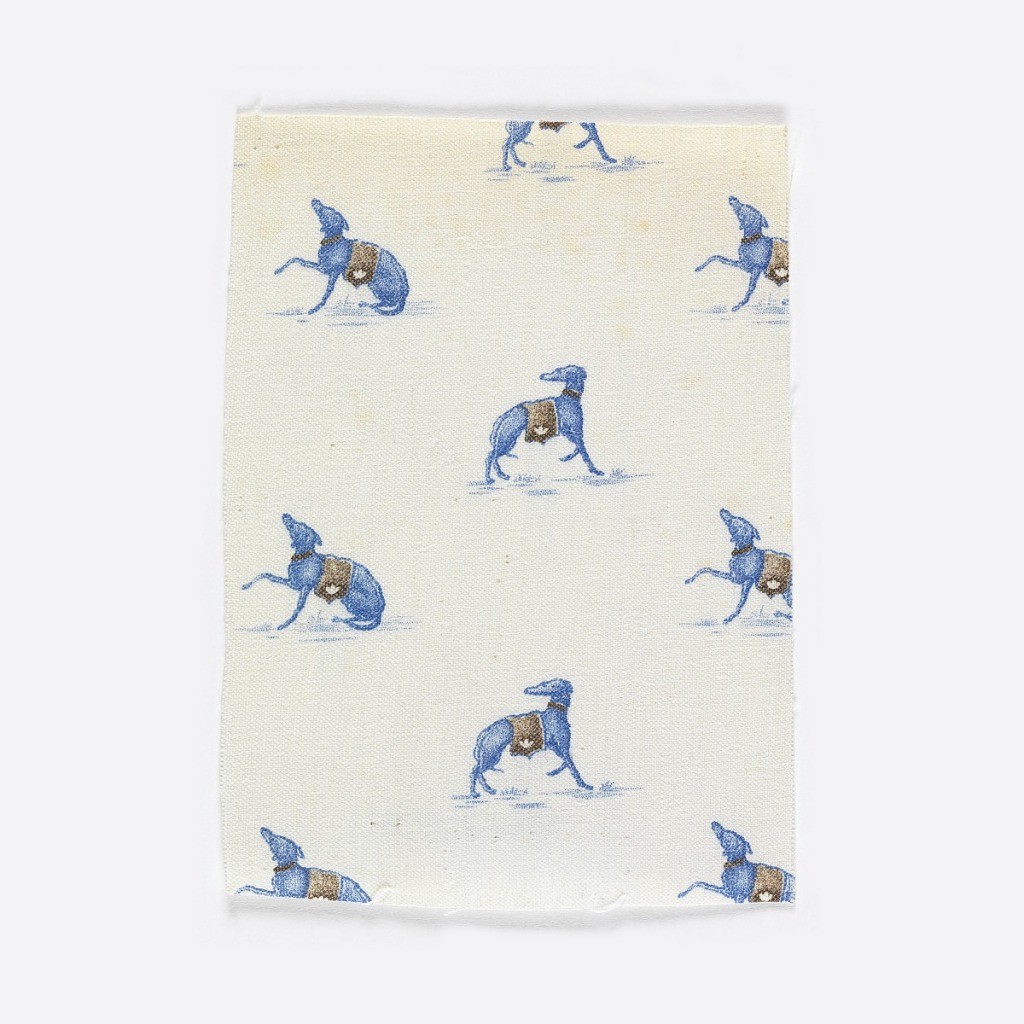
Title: Sample
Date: late 19th century
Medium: cotton Technique: printed on plain weave
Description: Woven cotton textile printed in blue and brown on white ground showing a pattern of greyhound dogs.